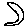
Label: moon